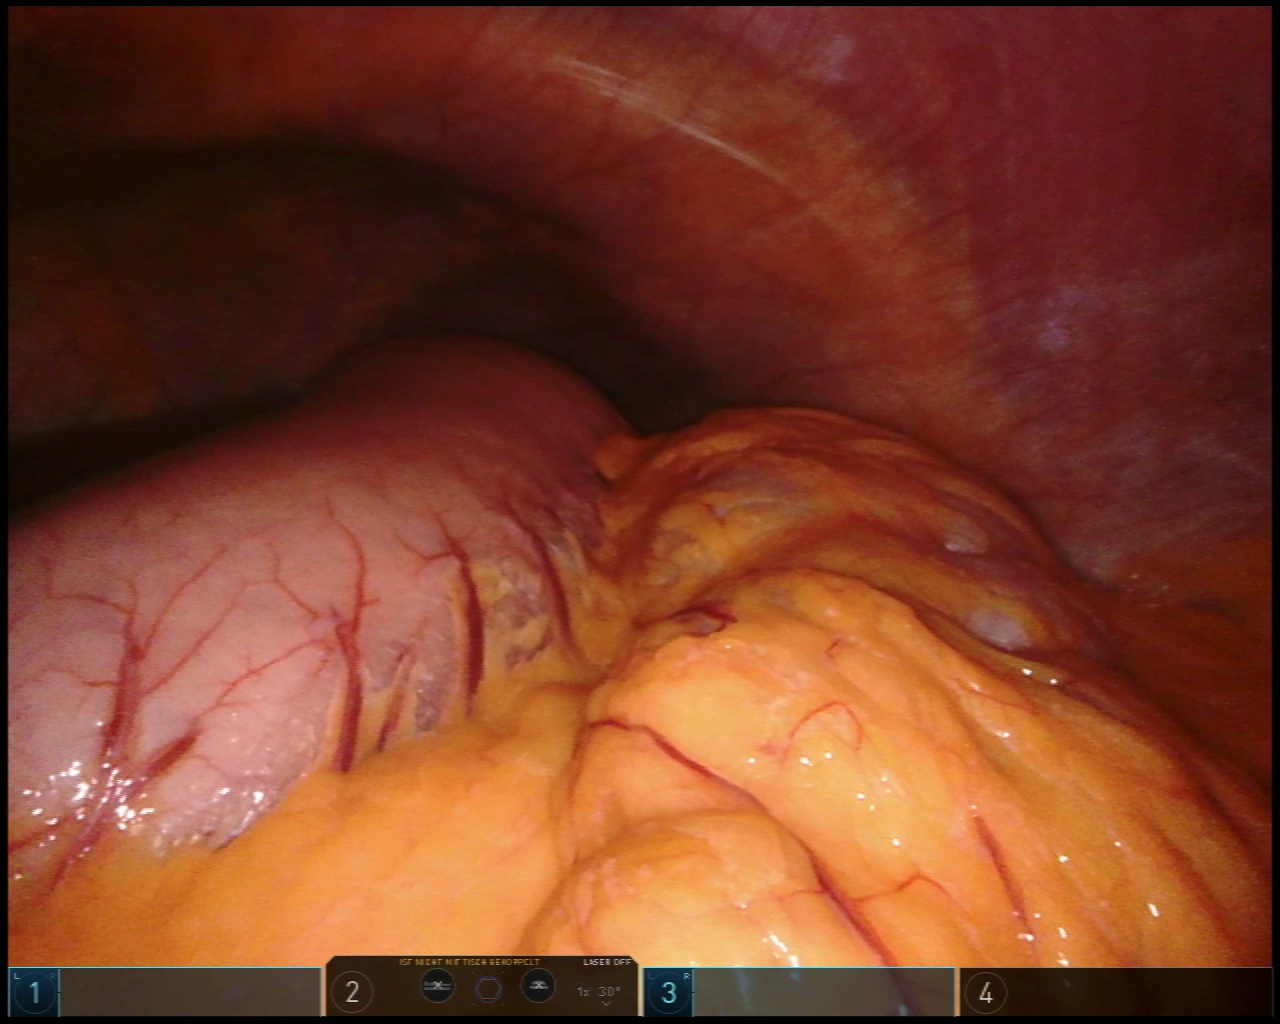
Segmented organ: stomach
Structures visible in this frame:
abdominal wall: yes
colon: yes
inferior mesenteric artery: no
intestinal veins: no
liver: yes
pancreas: no
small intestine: no
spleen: no
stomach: yes
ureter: no
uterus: no
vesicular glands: no